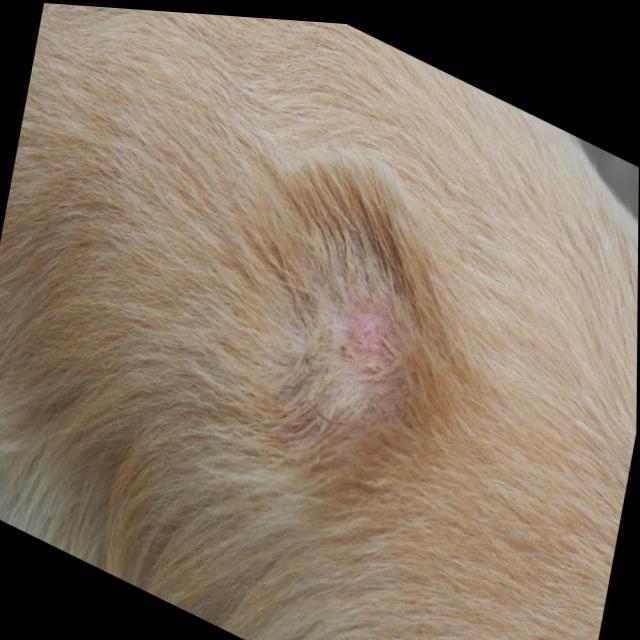
Canine ringworm (Dermatophytosis) — fungal infection caused by Microsporum or Trichophyton. Presents with circular alopecia, scaling, crusting, and broken hairs.